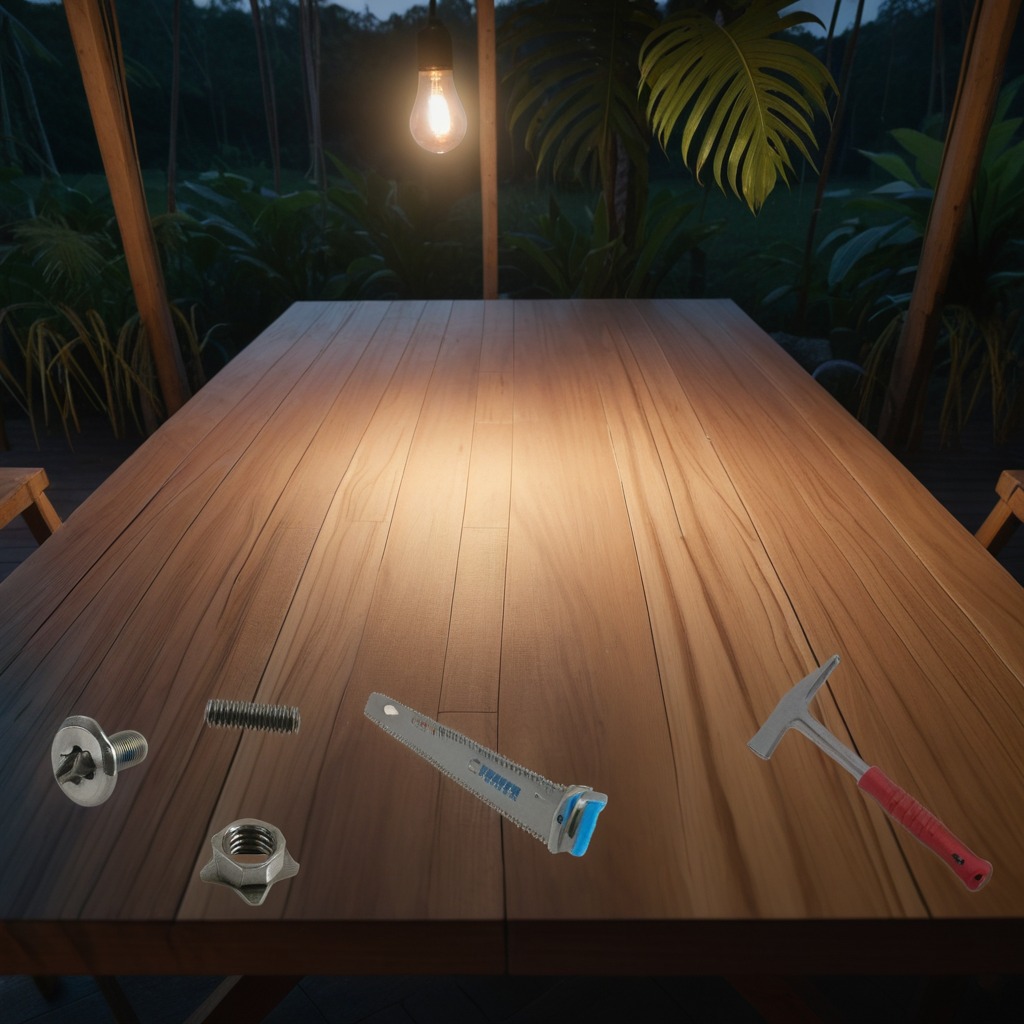
A hammer, a metal machine screw, a coiled metal spring, a handheld metal saw, and a metal nut are lying on a wooden table inside a jungle field workshop tent at night.